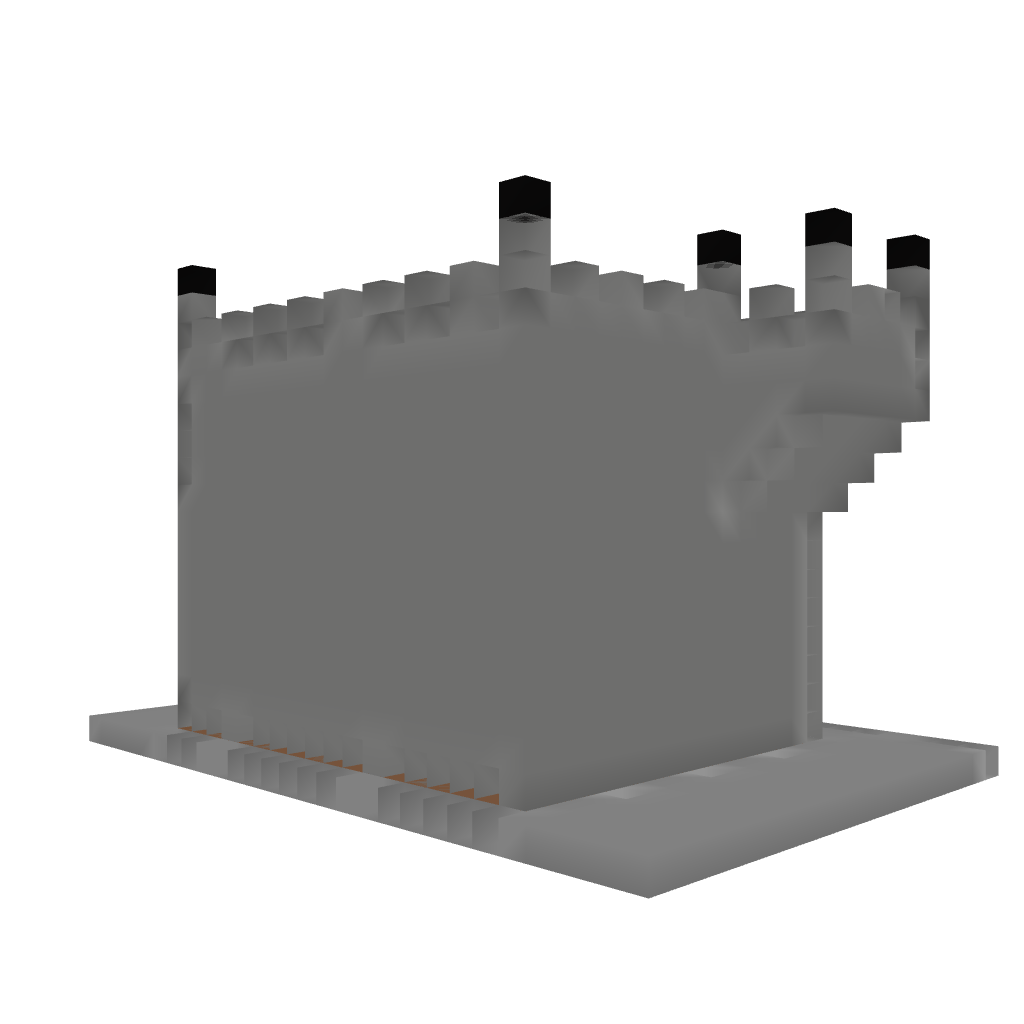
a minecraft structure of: Ultima Online Housing - Large Tower